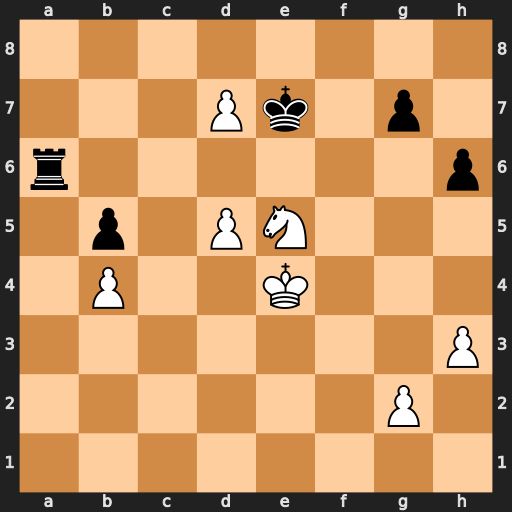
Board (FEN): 8/3Pk1p1/r6p/1p1PN3/1P2K3/7P/6P1/8
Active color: w
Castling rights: -
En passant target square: -
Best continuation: Nc6+ Kxd7 Nb8+ Ke7 Nxa6